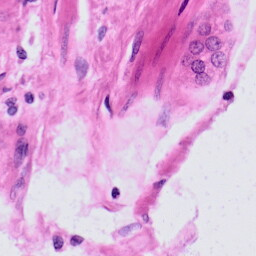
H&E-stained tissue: Prostate